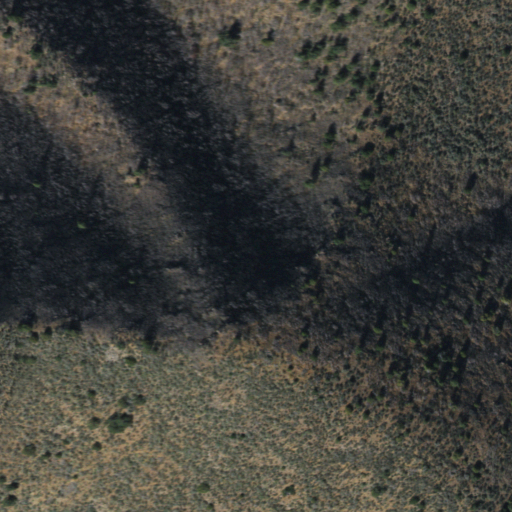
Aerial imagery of mountain in Arizona named Coalson Peak containing only evergreen forest